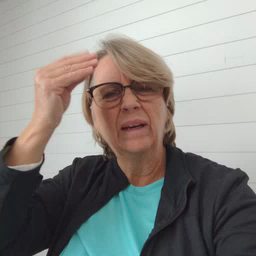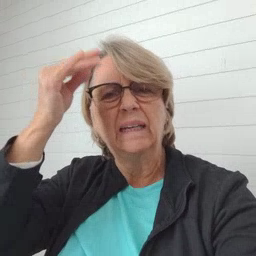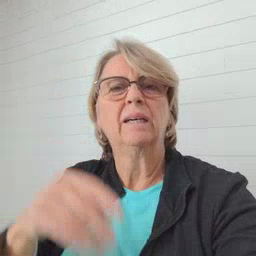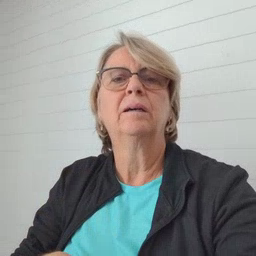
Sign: think